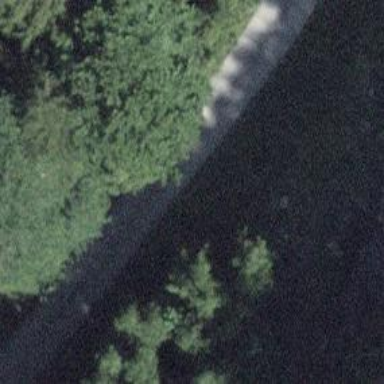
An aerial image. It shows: Unclassified road.